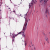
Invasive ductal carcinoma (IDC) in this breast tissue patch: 1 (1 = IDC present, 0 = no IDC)